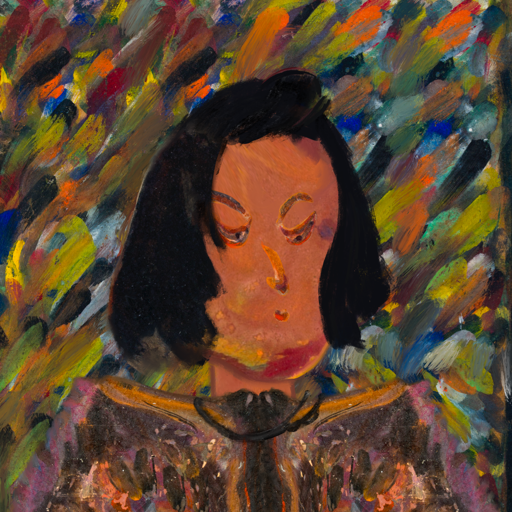
Background: An_Impression, Head And Neck Side: Mother_And_Son_Son, Face Side: Hypocrite, Bust: Gypsy_Queen, Hair Side: Mosgoul, Head Accessory: Blank, Second Necklace: Blank, Necklace: Orphan, Baby: Blank